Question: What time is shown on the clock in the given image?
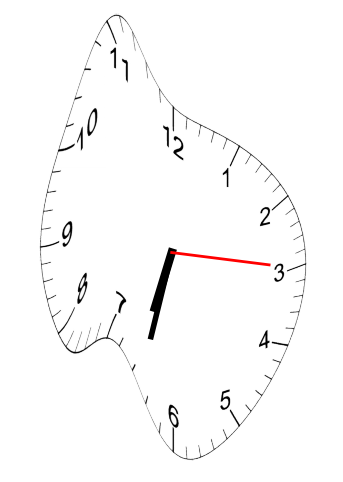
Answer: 06:32:15